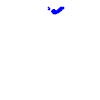
Particle: pion